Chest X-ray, PA view. Patient: 48 years old, sex F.
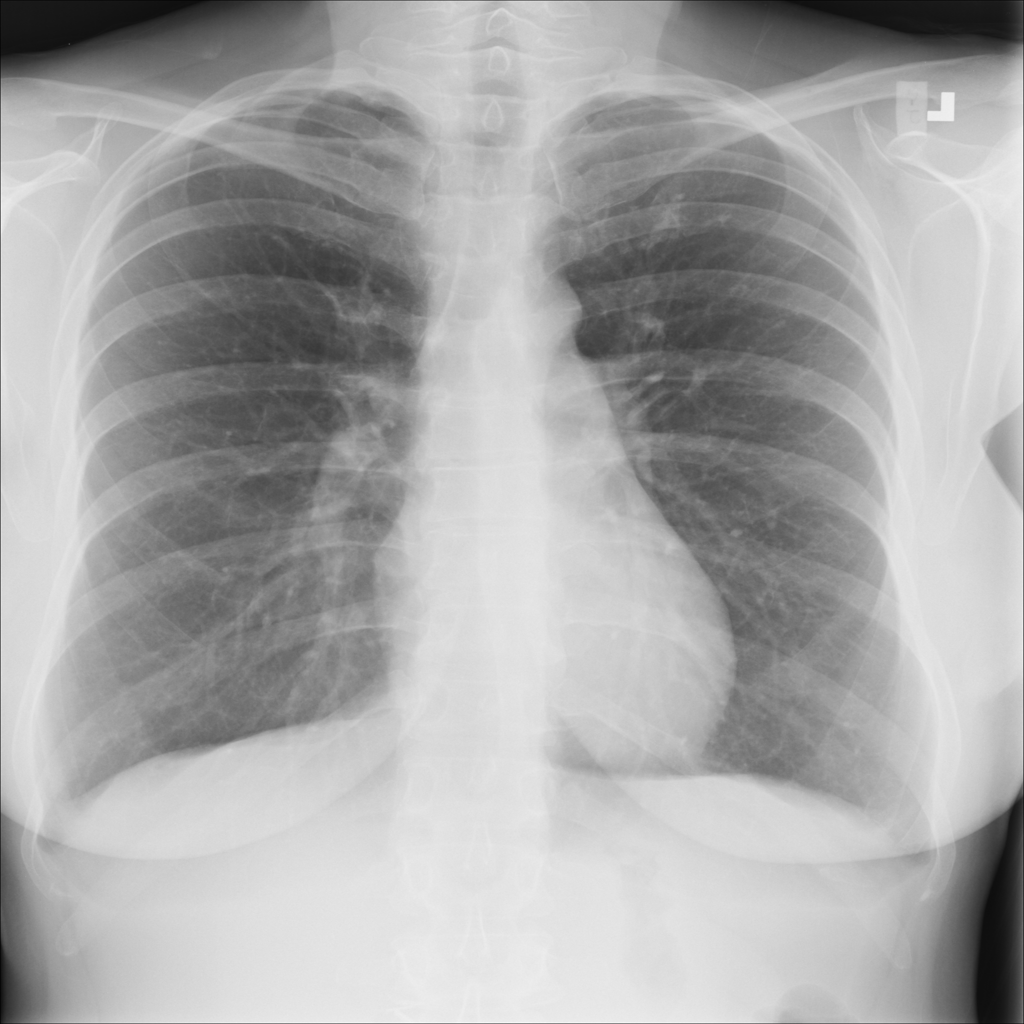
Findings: No Finding